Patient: sex F, age 58
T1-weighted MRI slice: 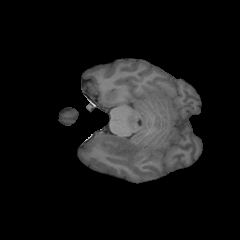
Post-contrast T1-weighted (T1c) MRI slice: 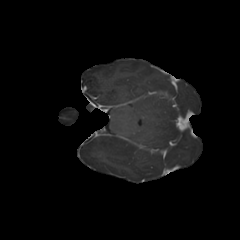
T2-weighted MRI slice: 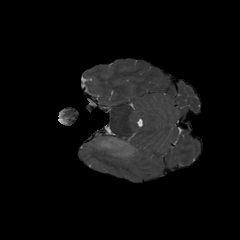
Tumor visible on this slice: yes
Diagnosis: Glioblastoma, IDH-wildtype
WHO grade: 4